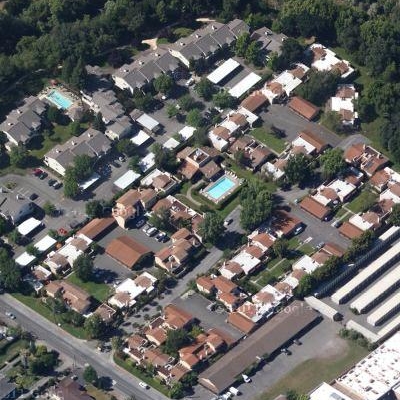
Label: fResident